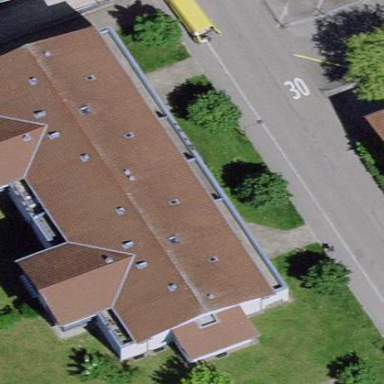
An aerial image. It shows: View of apartment building.